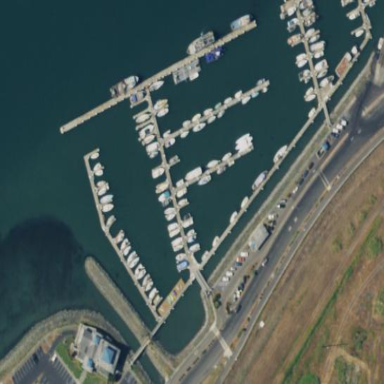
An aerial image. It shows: Marina on leisure land.